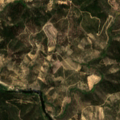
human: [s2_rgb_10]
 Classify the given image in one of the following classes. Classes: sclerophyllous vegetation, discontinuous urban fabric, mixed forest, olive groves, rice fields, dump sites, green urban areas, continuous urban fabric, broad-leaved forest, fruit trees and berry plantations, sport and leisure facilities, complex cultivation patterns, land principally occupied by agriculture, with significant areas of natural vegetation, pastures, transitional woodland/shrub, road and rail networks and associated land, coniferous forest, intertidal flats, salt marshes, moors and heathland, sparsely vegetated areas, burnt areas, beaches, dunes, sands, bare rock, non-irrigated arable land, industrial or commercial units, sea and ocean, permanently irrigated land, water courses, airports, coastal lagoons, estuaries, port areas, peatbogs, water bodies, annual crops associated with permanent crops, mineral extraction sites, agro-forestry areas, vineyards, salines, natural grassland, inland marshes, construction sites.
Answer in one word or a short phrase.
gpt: olive groves, coniferous forest, transitional woodland/shrub